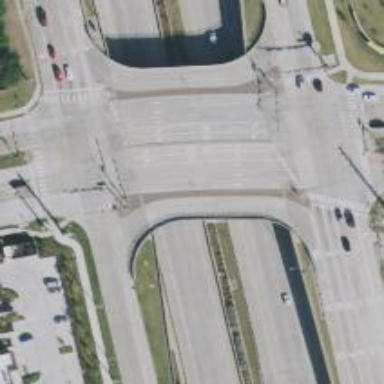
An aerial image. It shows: Secondary link road crossing over bridge.